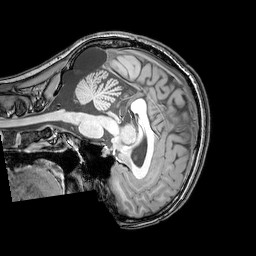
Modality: T1w
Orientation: sagittal
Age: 24
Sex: female
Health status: healthy
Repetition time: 0.081 s
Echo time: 0.037 s